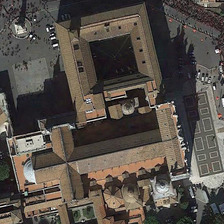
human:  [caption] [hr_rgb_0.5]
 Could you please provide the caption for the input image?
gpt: many people are near a church .

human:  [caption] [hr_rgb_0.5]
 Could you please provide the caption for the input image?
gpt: many people are near a church .

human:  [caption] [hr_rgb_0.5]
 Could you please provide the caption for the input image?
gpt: many people are near a church .

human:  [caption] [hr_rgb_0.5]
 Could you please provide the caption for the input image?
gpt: many people are near a church .

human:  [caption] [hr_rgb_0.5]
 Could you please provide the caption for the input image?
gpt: many people are near a church .